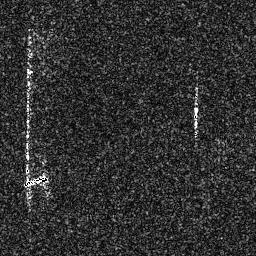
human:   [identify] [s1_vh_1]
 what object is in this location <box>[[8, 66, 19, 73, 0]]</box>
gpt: <ref>1 small ship at the left</ref>